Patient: sex F, age 32
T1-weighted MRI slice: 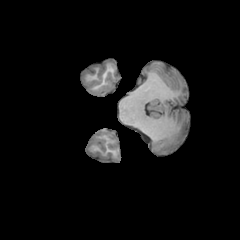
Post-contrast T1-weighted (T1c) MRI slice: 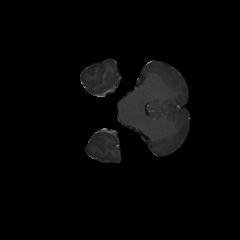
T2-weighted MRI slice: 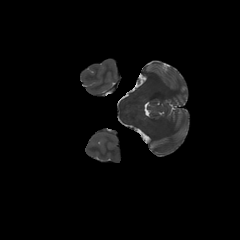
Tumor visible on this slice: no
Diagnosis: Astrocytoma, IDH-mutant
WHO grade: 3